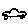
Label: car